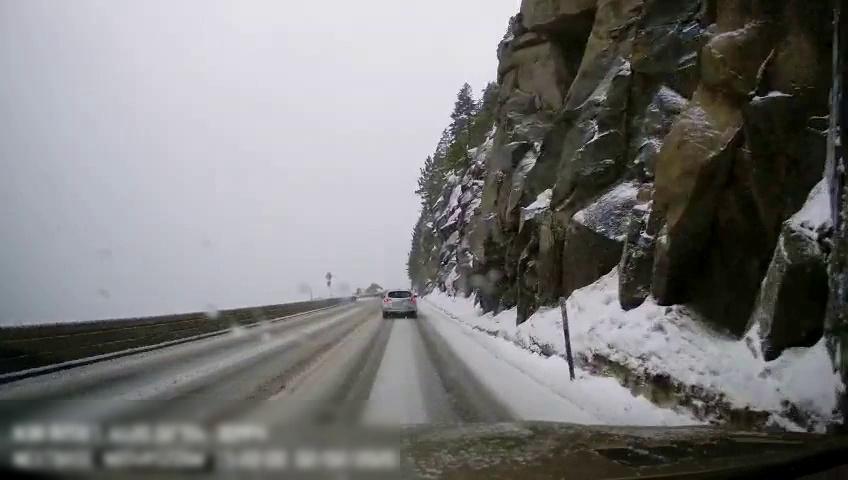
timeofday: Day
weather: Snowy
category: Drivable Space
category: Vehicles | SUV